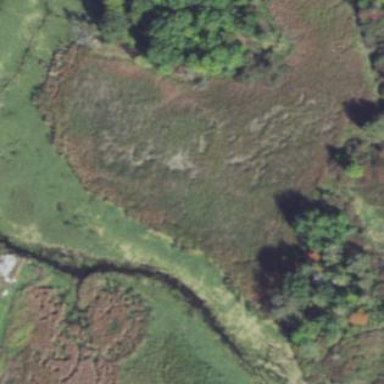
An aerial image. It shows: Reedbed wetland area.